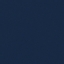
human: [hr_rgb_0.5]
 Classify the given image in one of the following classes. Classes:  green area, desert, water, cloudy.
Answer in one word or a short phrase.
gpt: water